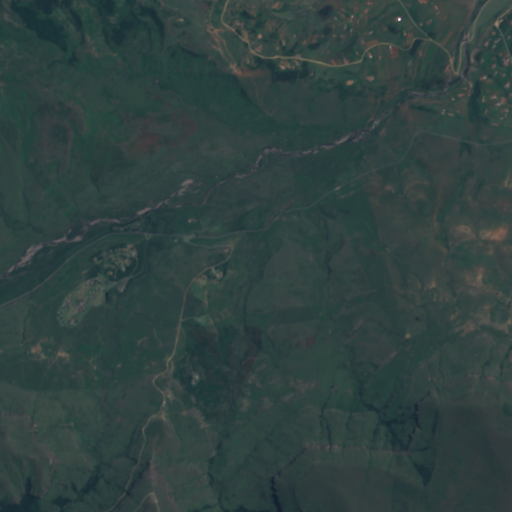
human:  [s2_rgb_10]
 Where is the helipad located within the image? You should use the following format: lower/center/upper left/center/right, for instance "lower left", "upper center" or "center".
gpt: The helipad is located in the lower left of the image.
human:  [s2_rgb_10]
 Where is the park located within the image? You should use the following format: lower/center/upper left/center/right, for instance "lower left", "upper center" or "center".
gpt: The park is located in the center left of the image.
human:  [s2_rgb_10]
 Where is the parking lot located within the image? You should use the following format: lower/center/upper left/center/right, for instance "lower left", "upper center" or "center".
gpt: The parking lot is located in the center left of the image.
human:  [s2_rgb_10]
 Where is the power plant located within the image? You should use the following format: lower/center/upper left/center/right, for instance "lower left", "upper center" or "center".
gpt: There is no power plant in the image.